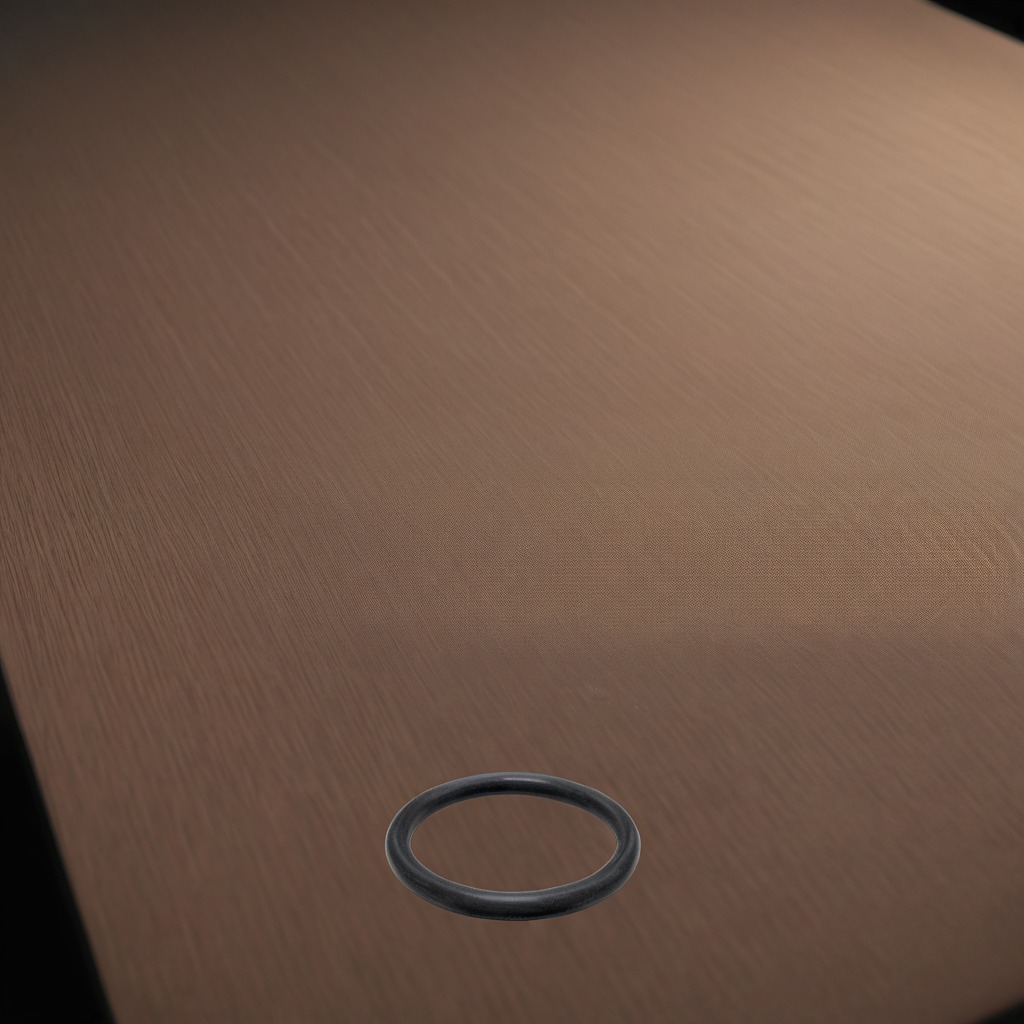
A rubber O-ring is lying on the wooden table.